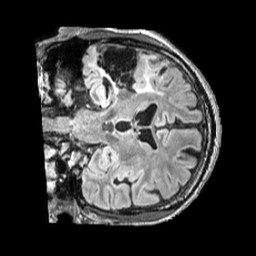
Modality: FLAIR
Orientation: coronal
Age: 58
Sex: male
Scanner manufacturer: siemens
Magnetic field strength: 3 T
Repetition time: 5 s
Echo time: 0.387 s